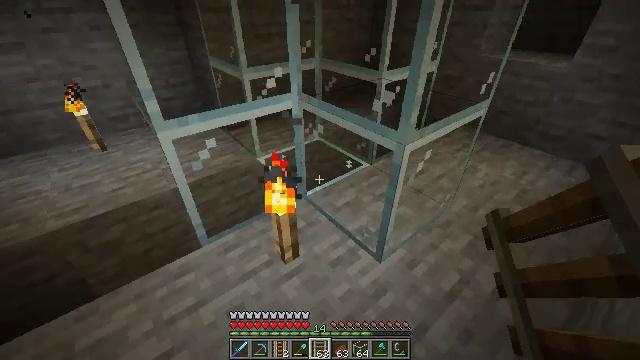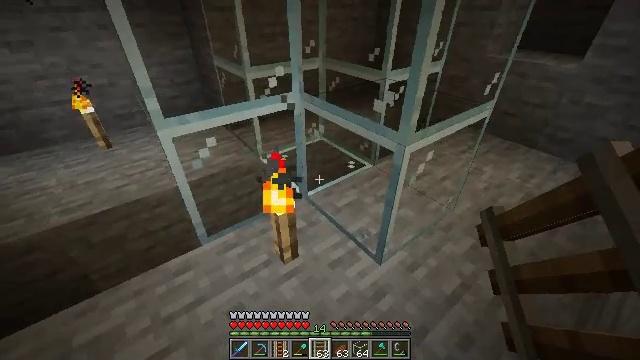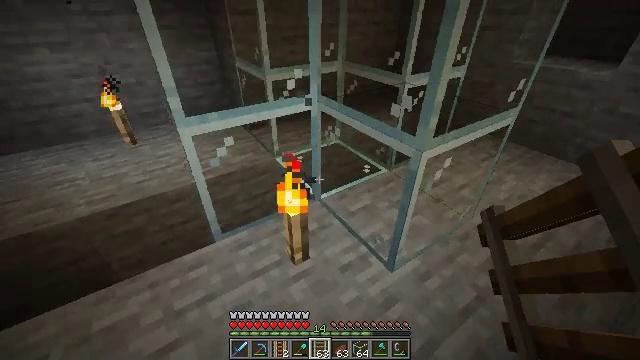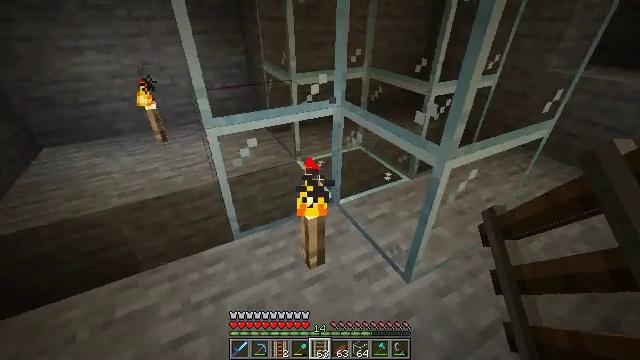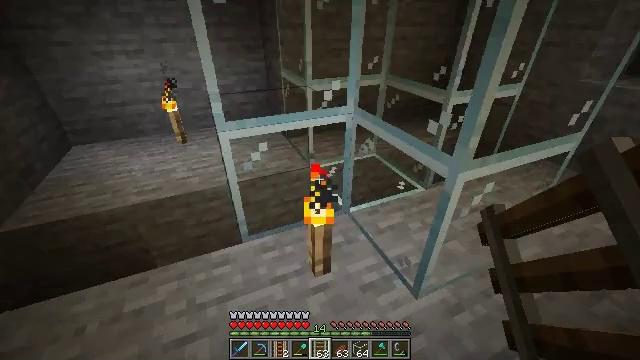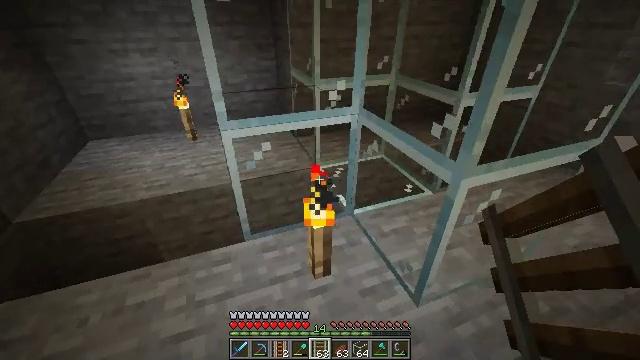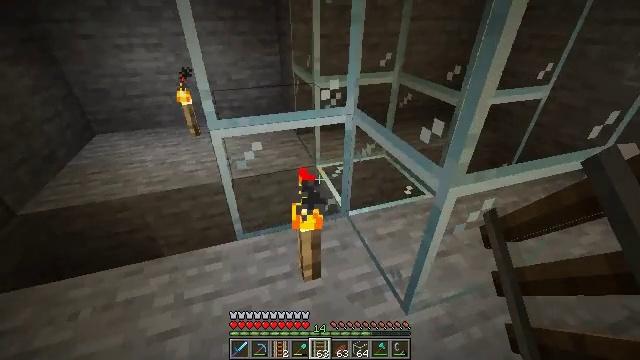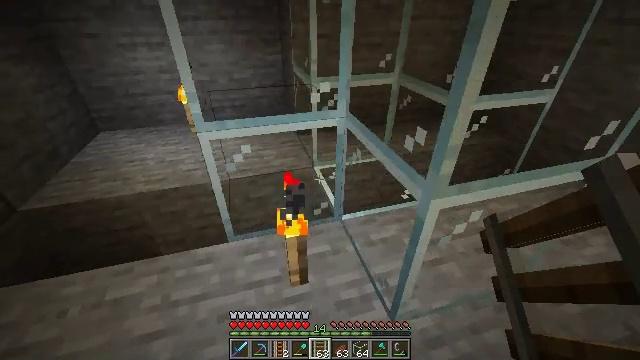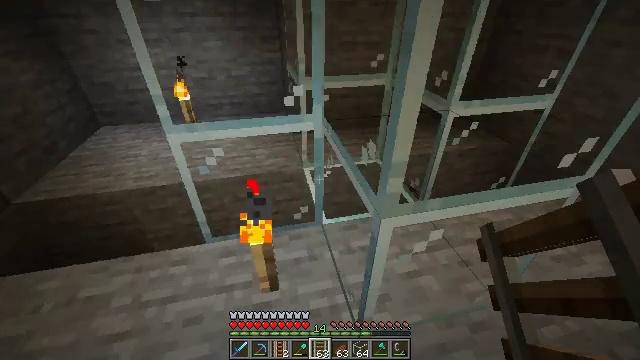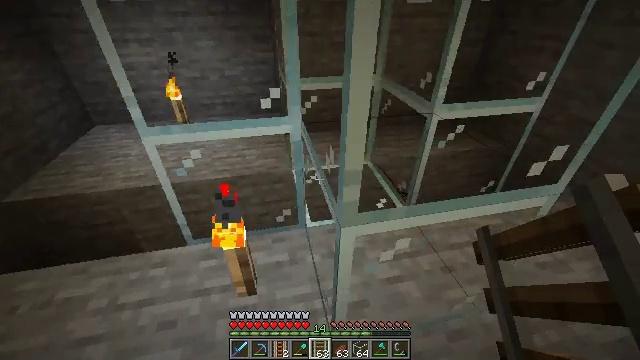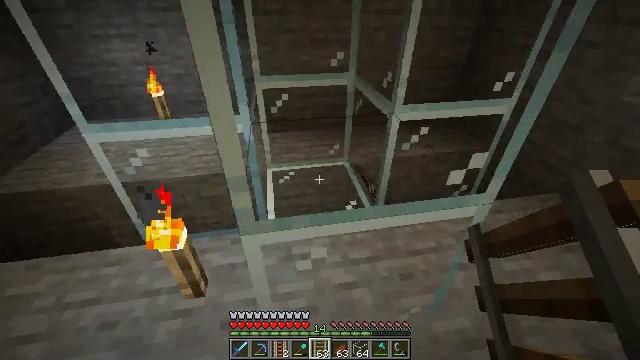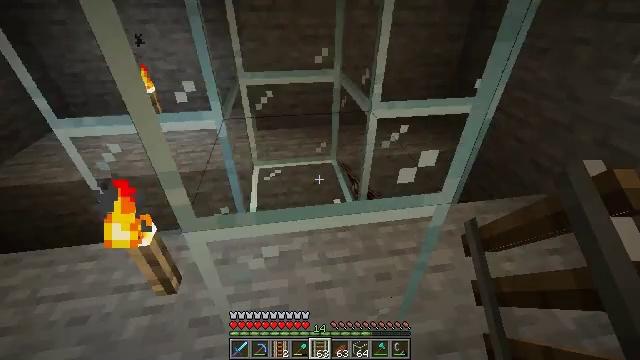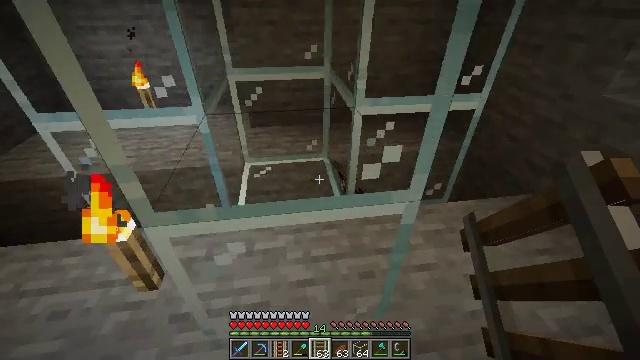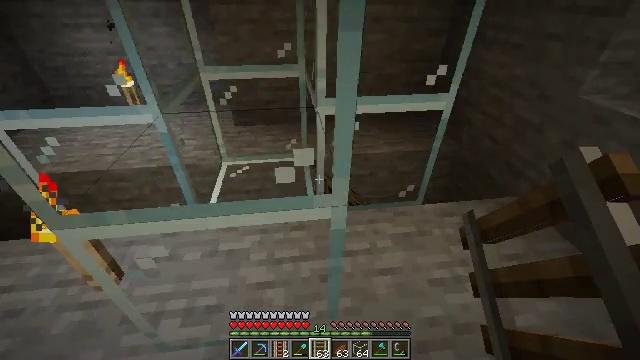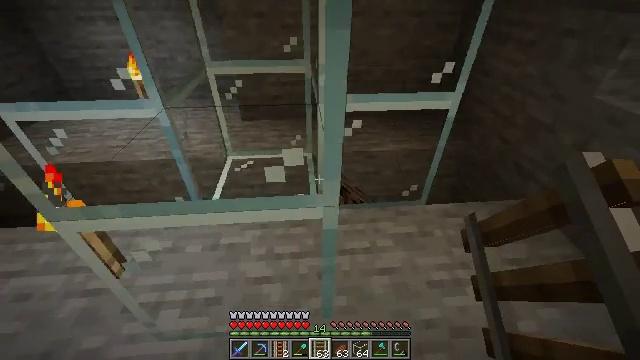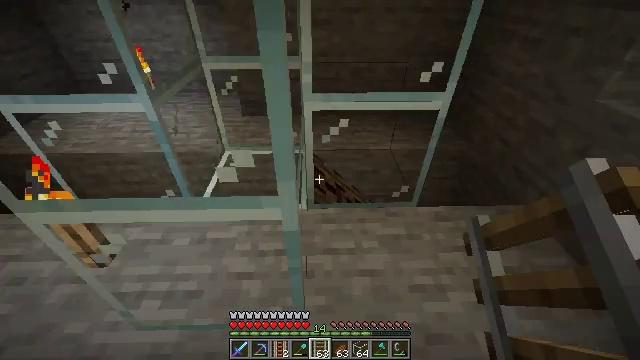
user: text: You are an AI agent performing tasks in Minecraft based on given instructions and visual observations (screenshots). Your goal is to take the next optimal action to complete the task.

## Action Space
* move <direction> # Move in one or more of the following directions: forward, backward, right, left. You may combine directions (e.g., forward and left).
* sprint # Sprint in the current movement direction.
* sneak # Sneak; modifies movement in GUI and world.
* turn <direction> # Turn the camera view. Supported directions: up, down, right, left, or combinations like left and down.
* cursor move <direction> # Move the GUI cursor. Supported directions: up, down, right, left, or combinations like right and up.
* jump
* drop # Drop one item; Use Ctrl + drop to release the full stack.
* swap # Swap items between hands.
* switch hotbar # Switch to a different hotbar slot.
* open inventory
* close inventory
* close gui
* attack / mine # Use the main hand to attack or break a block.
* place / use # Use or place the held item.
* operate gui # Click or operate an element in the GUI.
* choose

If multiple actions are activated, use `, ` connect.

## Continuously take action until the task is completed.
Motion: motion action
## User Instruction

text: Attack the glass to break it.
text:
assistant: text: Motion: turn left
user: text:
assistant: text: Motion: turn left
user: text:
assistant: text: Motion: turn left and up
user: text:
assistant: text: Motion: move right, turn left and up
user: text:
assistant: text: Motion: move right, turn left
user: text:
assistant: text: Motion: move right, turn left
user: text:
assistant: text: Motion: move right, turn left
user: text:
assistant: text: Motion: move right, turn left
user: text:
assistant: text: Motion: move right
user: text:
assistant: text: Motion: move right, turn left
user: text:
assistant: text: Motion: move right, turn left
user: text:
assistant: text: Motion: move right
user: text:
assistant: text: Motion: move right, turn left
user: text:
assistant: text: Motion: move right, turn left and down
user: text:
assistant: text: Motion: turn left
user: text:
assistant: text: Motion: turn left
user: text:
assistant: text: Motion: turn left
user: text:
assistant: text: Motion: turn left
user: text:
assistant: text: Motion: turn left
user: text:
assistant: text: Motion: move right, turn left
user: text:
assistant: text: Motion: move right, turn left
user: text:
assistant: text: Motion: move right, turn left
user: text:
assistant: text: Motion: move forward and move right, turn left
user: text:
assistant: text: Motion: move forward and move right, turn left
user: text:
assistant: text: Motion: move forward and move right, turn left
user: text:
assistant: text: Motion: move forward, turn left
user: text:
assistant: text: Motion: no_op
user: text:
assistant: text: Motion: turn left
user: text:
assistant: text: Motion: turn left
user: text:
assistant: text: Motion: turn left and down